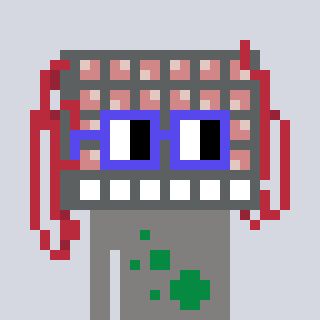
a pixel art character with square blue glasses, a turing-shaped head and a bluegrey-colored body on a cool background